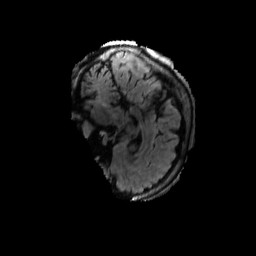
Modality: FLAIR
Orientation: sagittal
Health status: ill
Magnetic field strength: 3 T